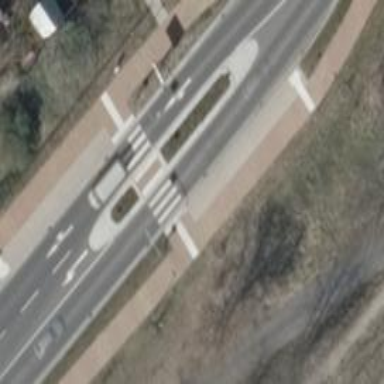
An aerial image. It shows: Marked zebra crossing with pedestrian island.